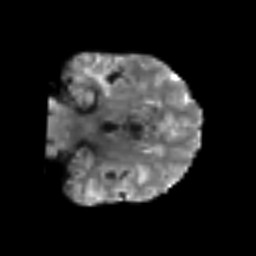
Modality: T2w
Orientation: coronal
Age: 66
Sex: female
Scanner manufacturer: siemens
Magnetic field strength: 3 T
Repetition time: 6.1 s
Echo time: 0.101 s